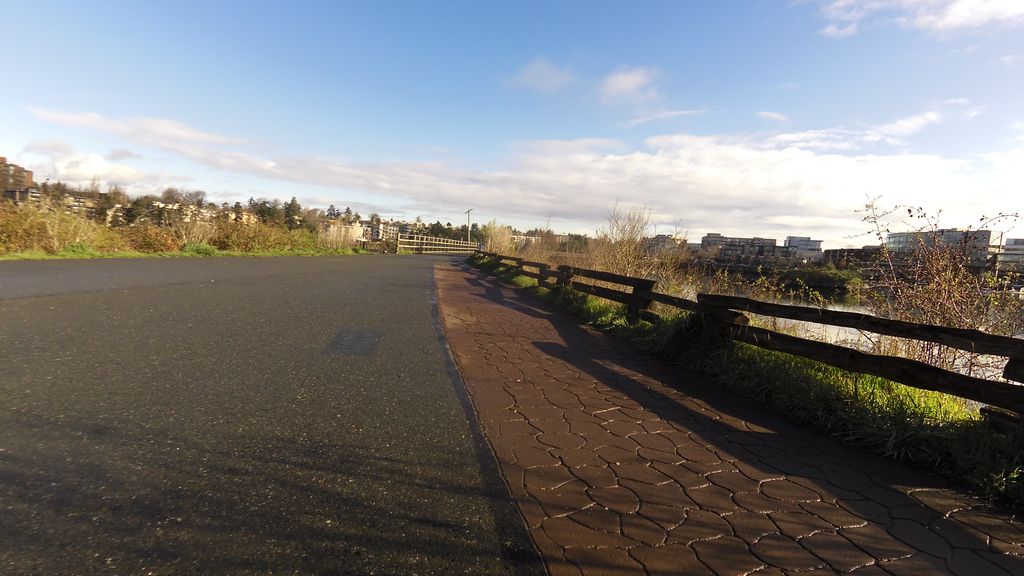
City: victoria